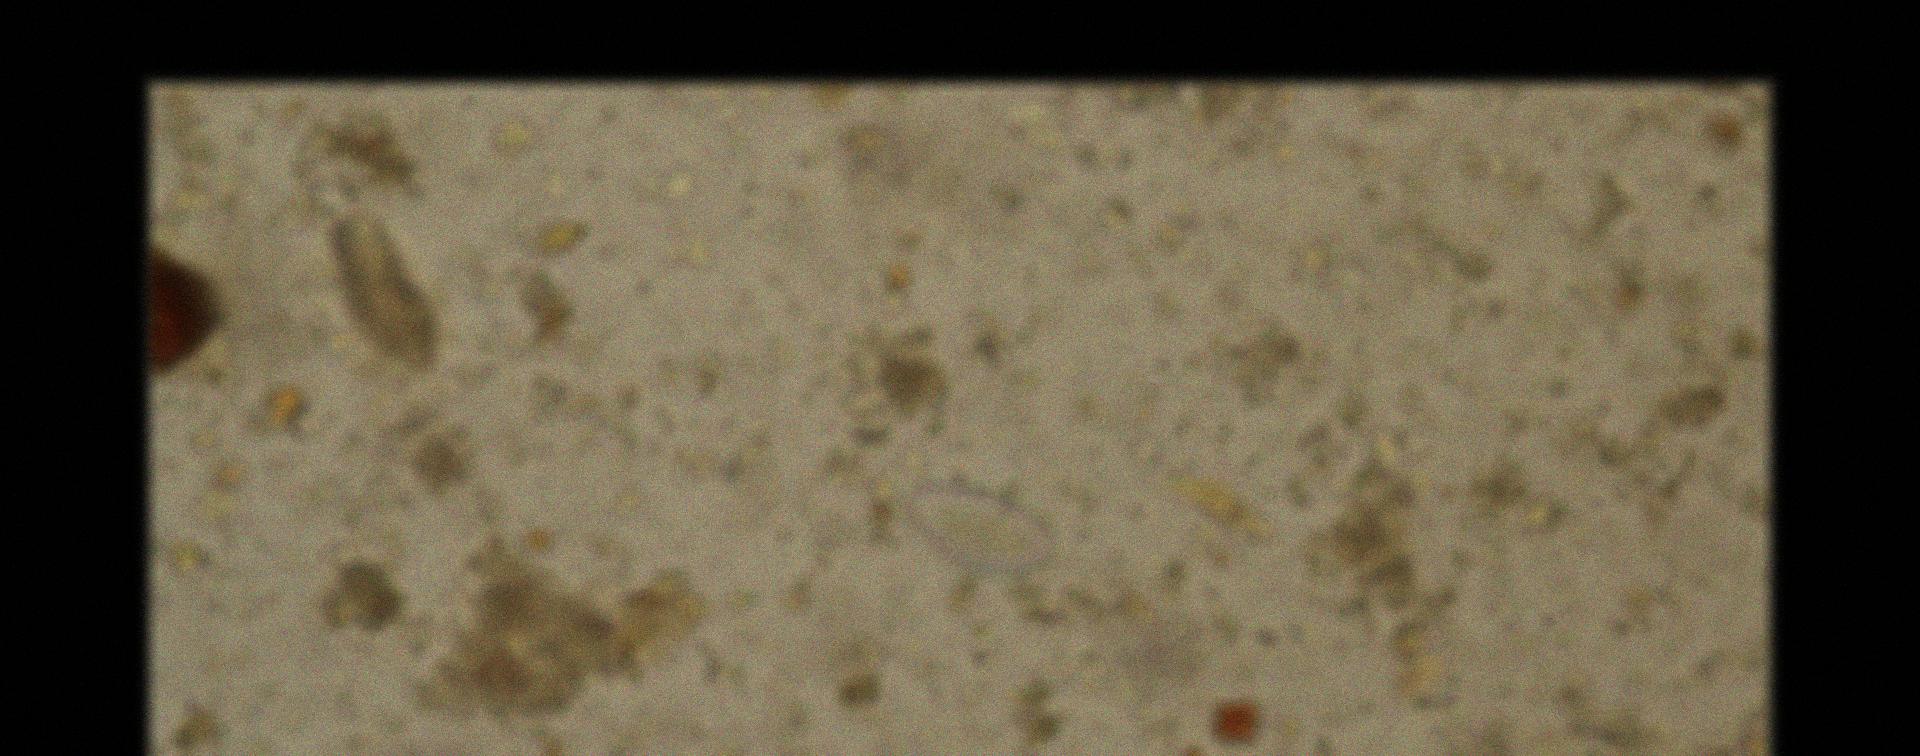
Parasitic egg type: Enterobius vermicularis